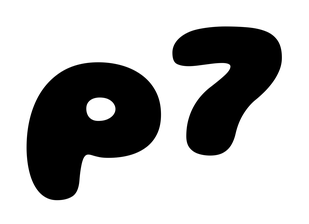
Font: Gluten_Black